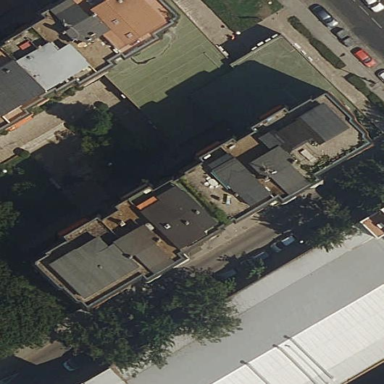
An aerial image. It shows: Image showing building with apartments.